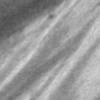
Label: change